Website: apple
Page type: address-validator
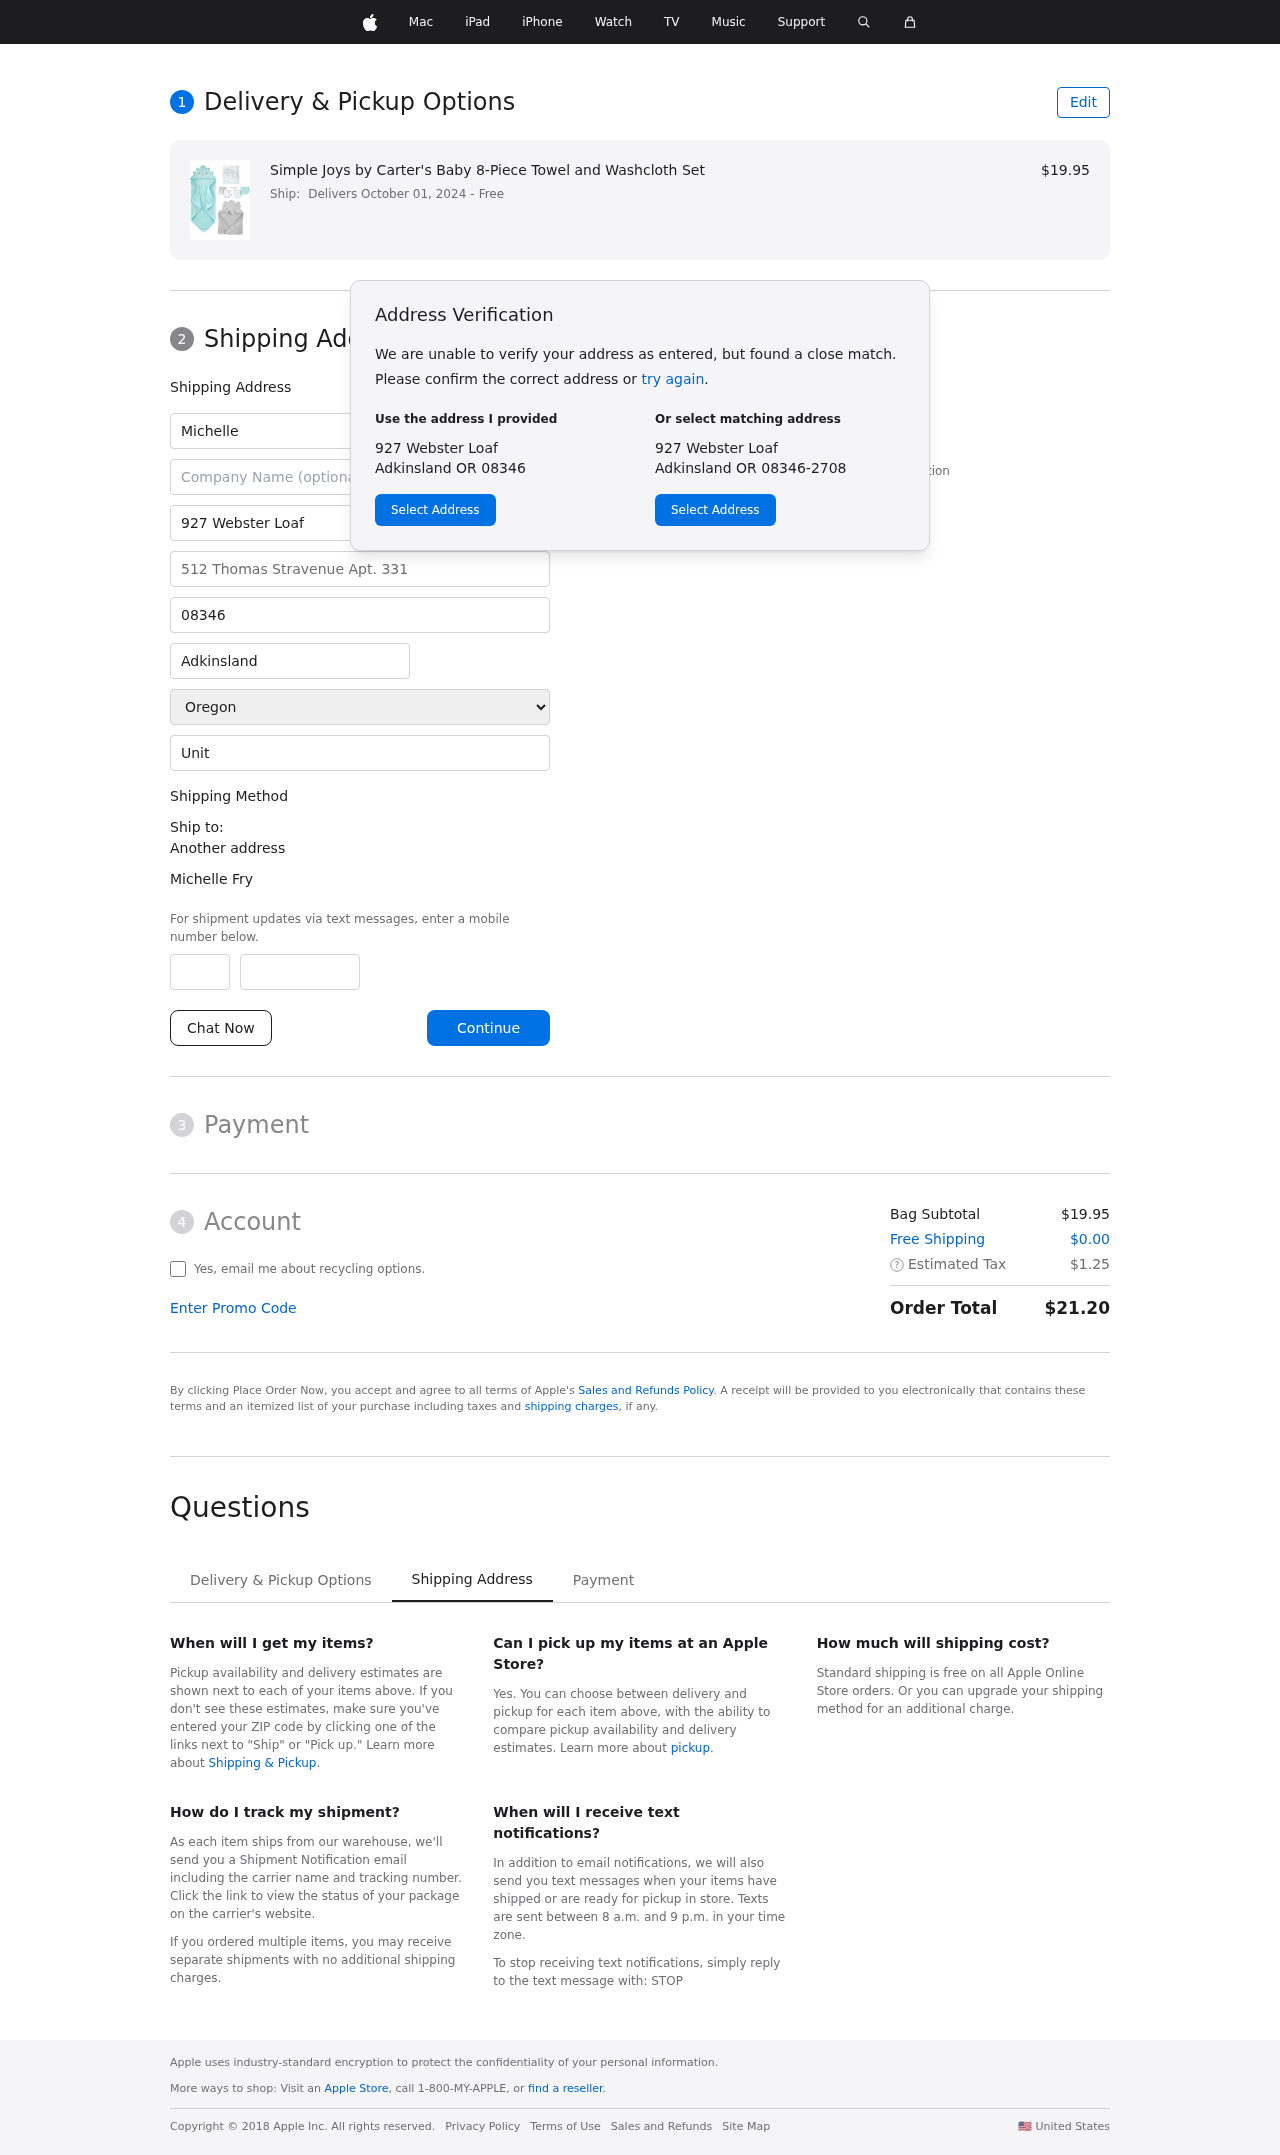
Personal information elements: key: PII_CITY
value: Adkinsland
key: PII_COUNTRY
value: United States
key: PII_FIRSTNAME
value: Michelle
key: PII_FULLNAME
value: Michelle Fry
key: PII_LASTNAME
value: Fry
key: PII_PHONE_AREA
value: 650
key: PII_PHONE_SUFFIX
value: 0662
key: PII_POSTCODE
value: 08346
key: PII_STATE
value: Oregon
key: PII_STREET
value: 927 Webster Loaf
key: PII_STREET2
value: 512 Thomas Stravenue Apt. 331
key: PII_CITY_STATE_ZIP
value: Adkinsland OR 08346
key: PII_STATE_ABBR
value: OR
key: PII_POSTCODE_FULL
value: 08346
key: PII_POSTCODE_NUMERIC
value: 8346
Product elements: key: PRODUCT1_NAME
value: Simple Joys by Carter's Baby 8-Piece Towel and Washcloth Set
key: PRODUCT1_PRICE
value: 19.95
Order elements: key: ORDER_DELIVERY_DATE
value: Delivers October 01, 2024
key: ORDER_SUBTOTAL
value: $19.95
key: ORDER_SHIPPING_COST
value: $0.00
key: ORDER_TAX
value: $1.25
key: ORDER_TOTAL
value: $21.20